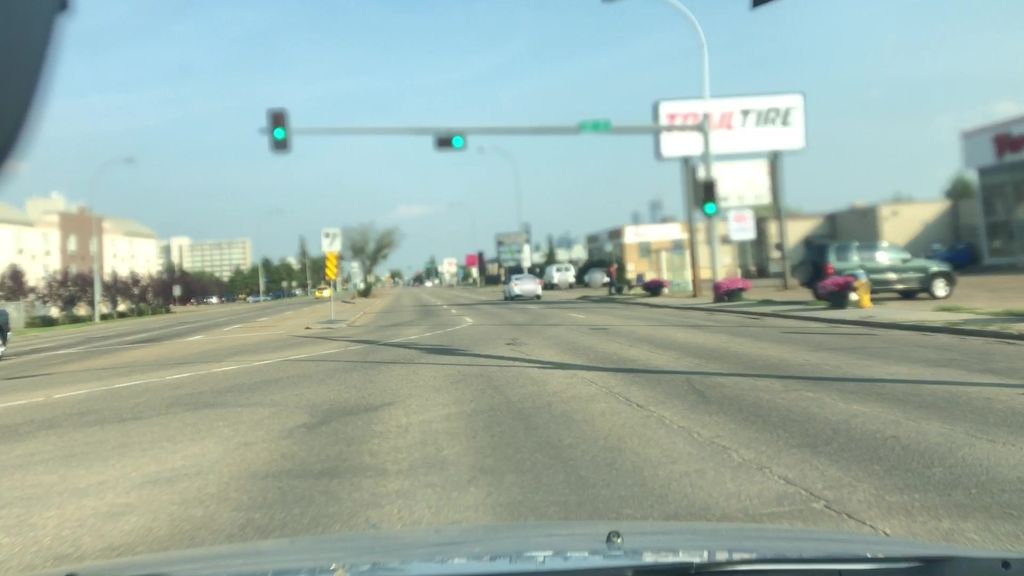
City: edmonton